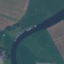
Label: River